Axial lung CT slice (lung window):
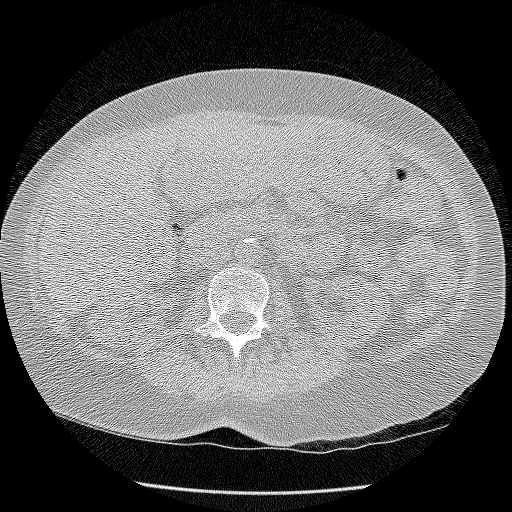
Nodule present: no